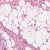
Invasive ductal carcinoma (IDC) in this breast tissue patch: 1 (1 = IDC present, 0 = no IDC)